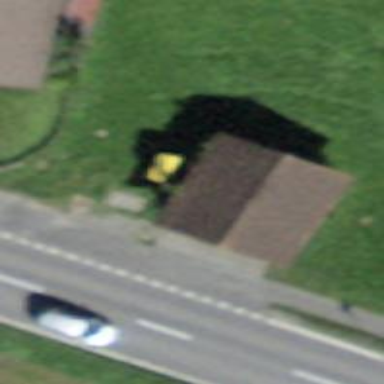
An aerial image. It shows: Garage.